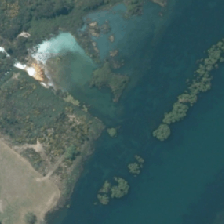
Land cover: lake_pond